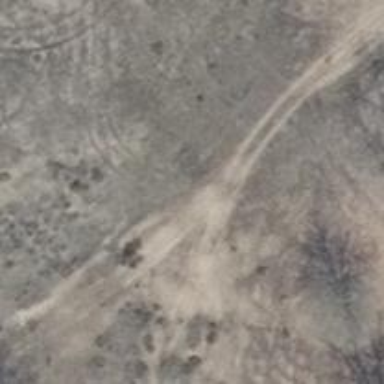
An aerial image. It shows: Dirt track road with grade 4 tracktype.